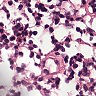
Metastatic tissue present: no